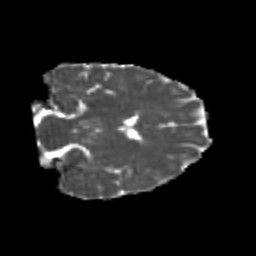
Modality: MD
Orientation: coronal
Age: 23
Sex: female
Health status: healthy
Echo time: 0.074 s